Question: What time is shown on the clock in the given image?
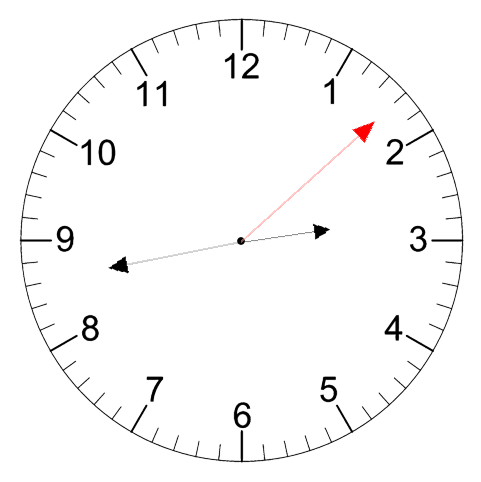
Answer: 02:43:08